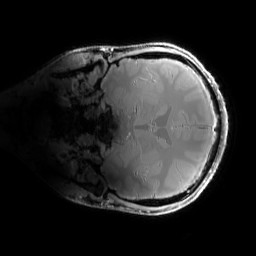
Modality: PDw
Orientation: coronal
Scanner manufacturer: siemens
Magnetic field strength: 6.98 T
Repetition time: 1.34 s
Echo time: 0.00266 s